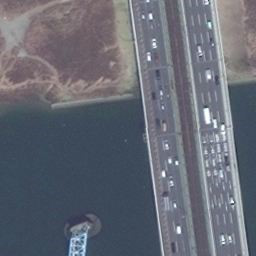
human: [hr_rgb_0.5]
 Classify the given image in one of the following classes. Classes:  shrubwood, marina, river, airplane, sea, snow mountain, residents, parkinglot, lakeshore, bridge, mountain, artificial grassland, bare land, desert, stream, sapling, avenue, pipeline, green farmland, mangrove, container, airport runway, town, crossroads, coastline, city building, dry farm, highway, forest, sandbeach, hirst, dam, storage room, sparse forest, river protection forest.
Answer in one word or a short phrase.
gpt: bridge